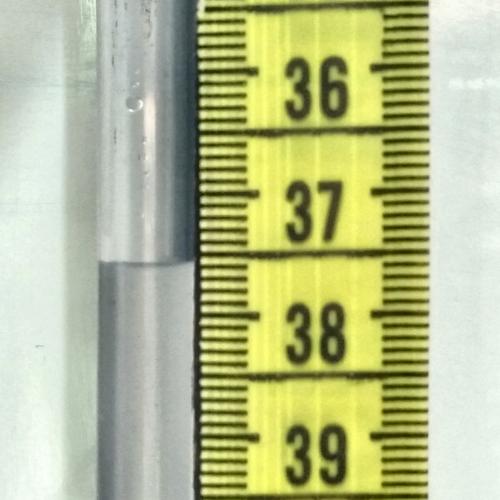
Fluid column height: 37.6 cm